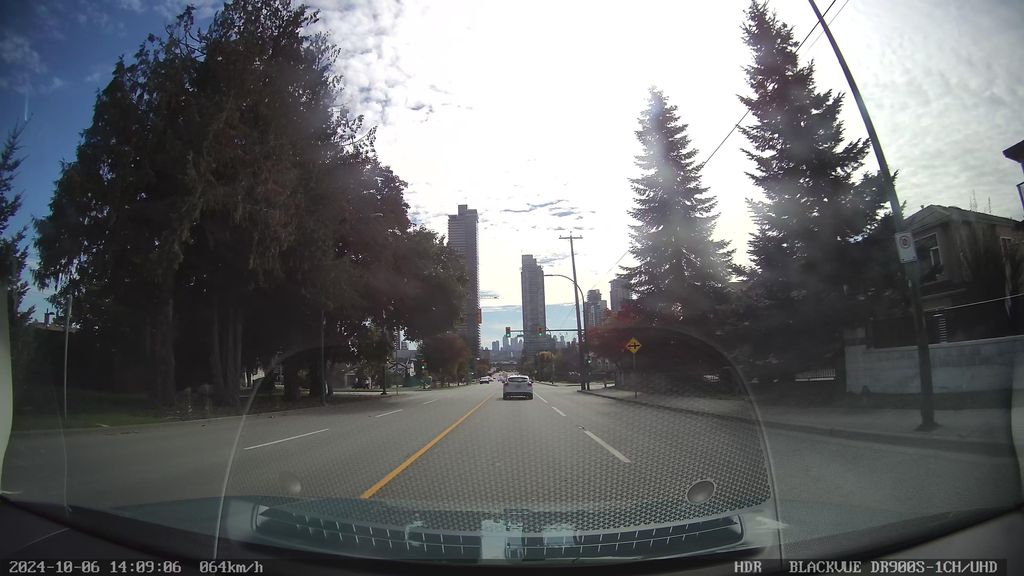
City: vancouver